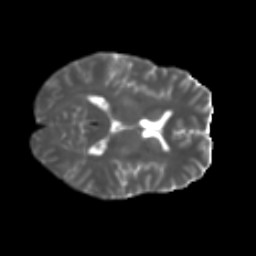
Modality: T2w
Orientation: axial
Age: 48
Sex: female
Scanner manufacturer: ge
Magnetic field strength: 3 T
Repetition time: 7.8 s
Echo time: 0.0611 s